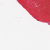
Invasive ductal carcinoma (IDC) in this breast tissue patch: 0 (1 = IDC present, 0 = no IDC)